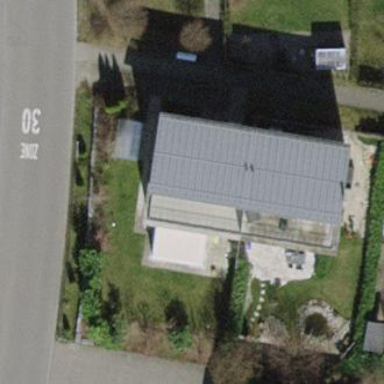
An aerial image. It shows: Building with flat roof.